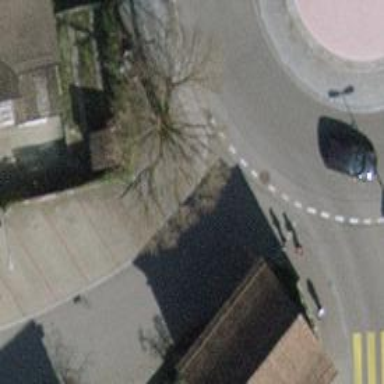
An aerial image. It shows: Kerb serving as barrier.